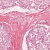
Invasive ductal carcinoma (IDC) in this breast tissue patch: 0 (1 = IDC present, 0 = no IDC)